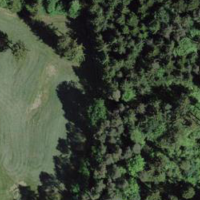
EUNIS habitat code: 44
Species observed at this site:
Allium ursinum
Symphoricarpos albus